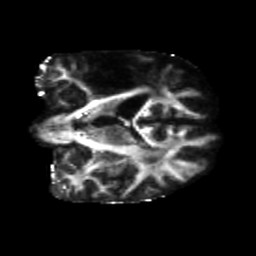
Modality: FA
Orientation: coronal
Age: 56
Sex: female
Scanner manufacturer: siemens
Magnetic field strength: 3 T
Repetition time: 5.47 s
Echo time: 0.0854 s